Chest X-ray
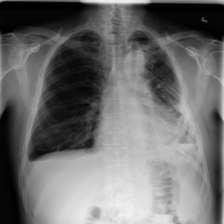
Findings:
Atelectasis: negative
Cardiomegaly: negative
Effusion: positive
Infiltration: negative
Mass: negative
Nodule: negative
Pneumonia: negative
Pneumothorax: negative
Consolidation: negative
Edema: negative
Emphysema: negative
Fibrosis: negative
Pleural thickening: negative
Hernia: negative